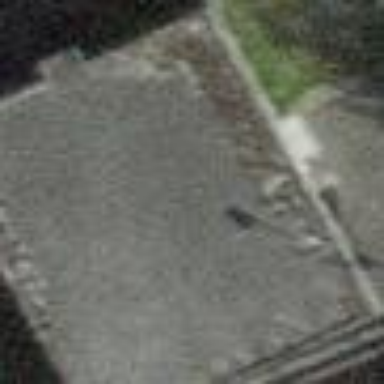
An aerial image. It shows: Service building.